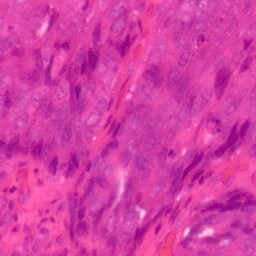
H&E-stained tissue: Colon